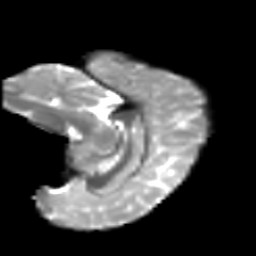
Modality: T2w
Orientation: sagittal
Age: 13
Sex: male
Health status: ill
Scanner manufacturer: ge
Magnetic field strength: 3 T
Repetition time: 6.752 s
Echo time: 0.079 s